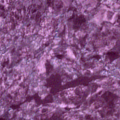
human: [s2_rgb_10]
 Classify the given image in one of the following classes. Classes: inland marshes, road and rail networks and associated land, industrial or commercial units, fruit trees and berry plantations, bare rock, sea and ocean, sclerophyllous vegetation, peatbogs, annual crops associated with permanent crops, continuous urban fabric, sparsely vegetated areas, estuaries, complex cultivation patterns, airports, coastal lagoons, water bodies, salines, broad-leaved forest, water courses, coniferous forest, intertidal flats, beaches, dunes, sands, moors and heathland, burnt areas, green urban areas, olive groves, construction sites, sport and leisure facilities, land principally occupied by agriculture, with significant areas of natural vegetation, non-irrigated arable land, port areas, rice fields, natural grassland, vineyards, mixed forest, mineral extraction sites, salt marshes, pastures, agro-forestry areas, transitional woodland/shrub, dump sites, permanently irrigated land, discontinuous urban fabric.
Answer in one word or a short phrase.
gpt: sea and ocean